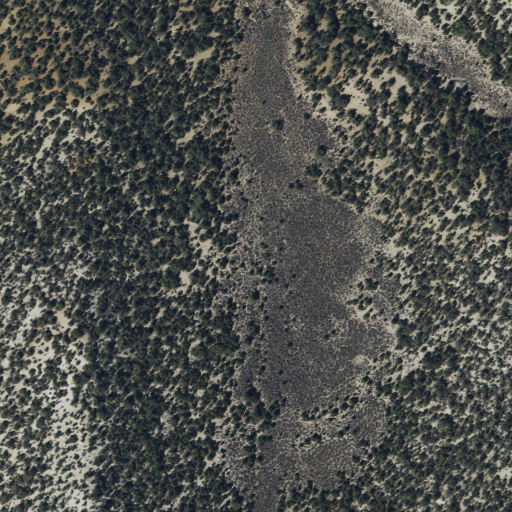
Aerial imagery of mountain in Utah named Black Knolls containing evergreen forest and shrub